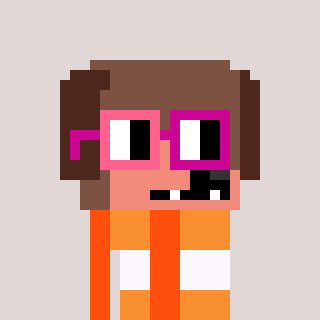
a pixel art character with square pink and red glasses, a dog-shaped head and a orange-colored body on a warm background